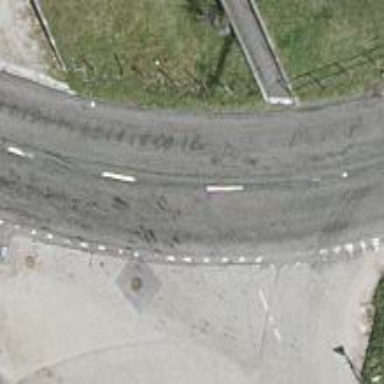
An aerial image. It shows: Secondary road.